Field crop: maize
Growth stage: 2
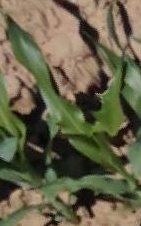
Species: maize